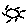
Label: sun